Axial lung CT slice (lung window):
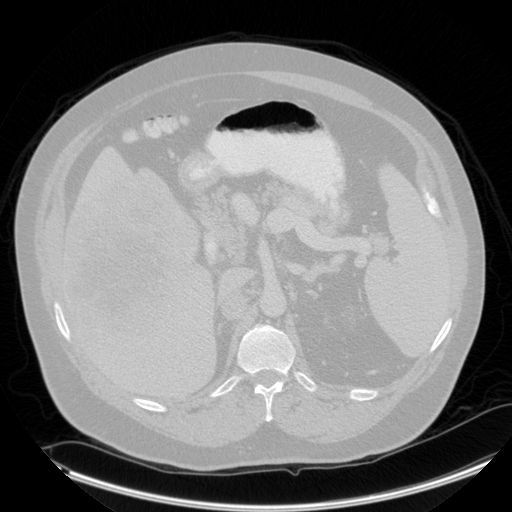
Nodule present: no